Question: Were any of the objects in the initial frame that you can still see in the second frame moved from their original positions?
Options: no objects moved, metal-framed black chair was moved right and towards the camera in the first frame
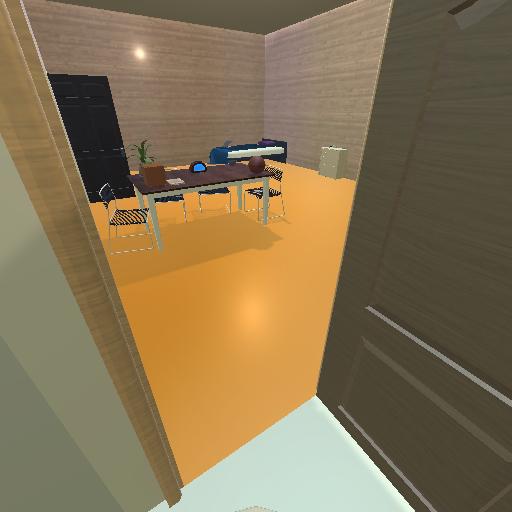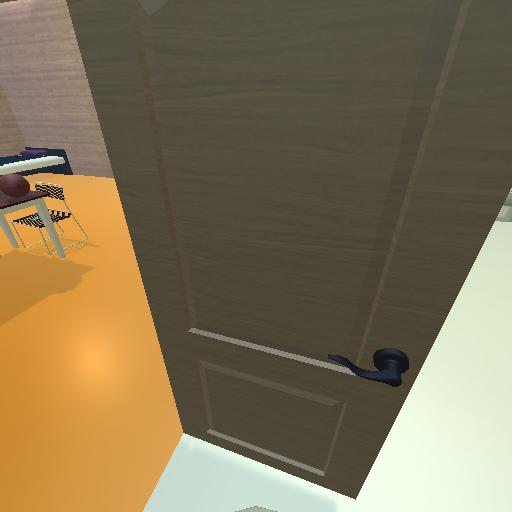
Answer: no objects moved